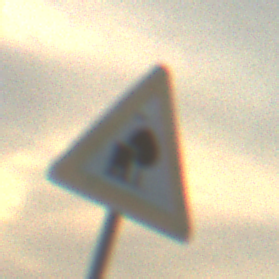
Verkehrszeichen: UnzureichendesLichtraumprofil
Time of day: SunriseSunset
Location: Outdoor (Nature)
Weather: PartlyCloudy
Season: NotSpecified
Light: Natural